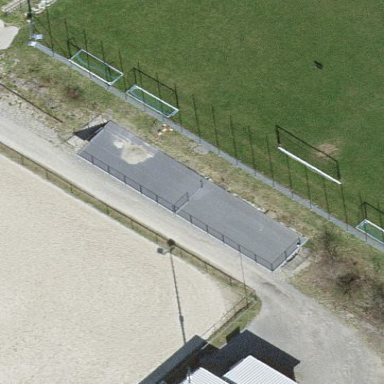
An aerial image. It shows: Grandstand building.